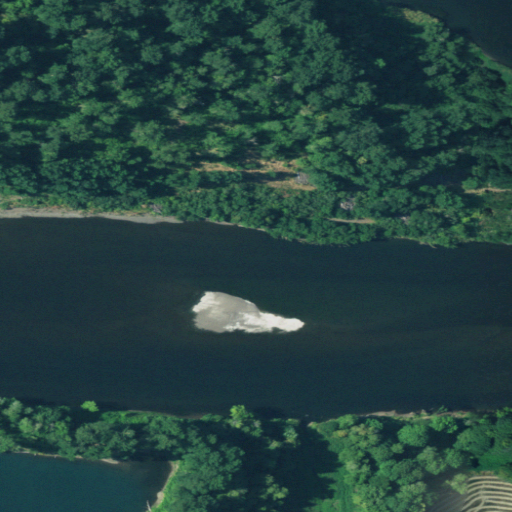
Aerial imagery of bar in Oregon named Lower Martine Bar containing woody wetlands, open water, pasture, herbaceous wetlands, barren land, and cultivated crops